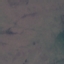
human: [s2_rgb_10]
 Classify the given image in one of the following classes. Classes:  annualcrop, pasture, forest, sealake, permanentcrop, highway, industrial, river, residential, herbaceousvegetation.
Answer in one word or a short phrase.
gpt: HerbaceousVegetation